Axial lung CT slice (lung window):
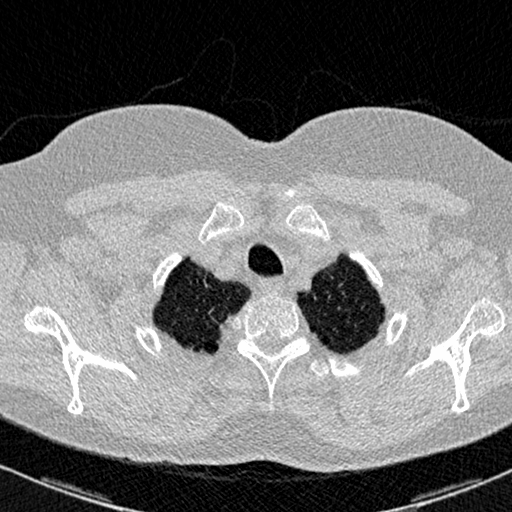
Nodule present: no